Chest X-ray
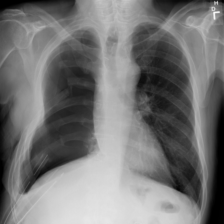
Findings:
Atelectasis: negative
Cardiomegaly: negative
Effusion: negative
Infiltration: negative
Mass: negative
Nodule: negative
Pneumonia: negative
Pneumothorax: negative
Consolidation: negative
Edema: negative
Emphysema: negative
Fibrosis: negative
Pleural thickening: negative
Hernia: negative